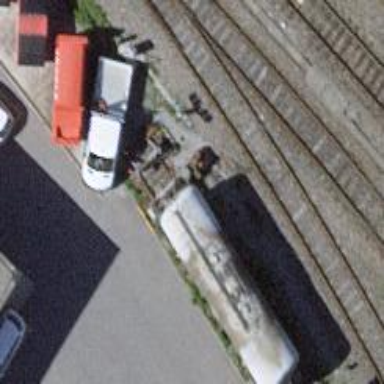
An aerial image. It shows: Railway buffer stop.